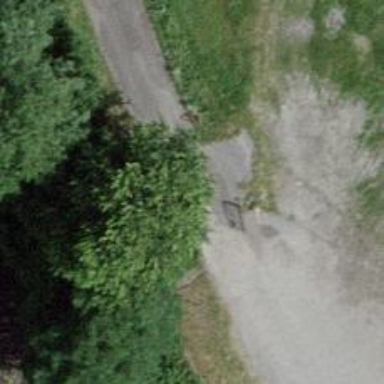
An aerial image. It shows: Gate.